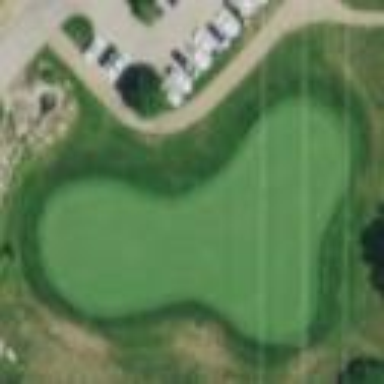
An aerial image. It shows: Area of rough grass used for golf.